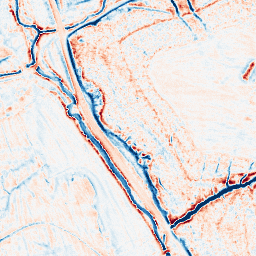
Category: edge_preserving
Decomposition family: anisotropic_diffusion
Decomposition parameters: iterations: 20
kappa: 50
gamma: 0.15
Upsampling method: sinc_hamming
Upsampling parameters: scale: 2
kernel_size: 16
Upsampling scale: 2